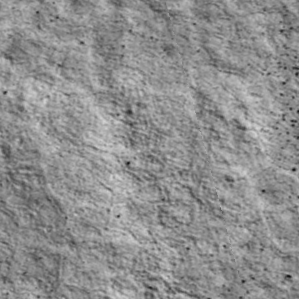
Label: non_frost